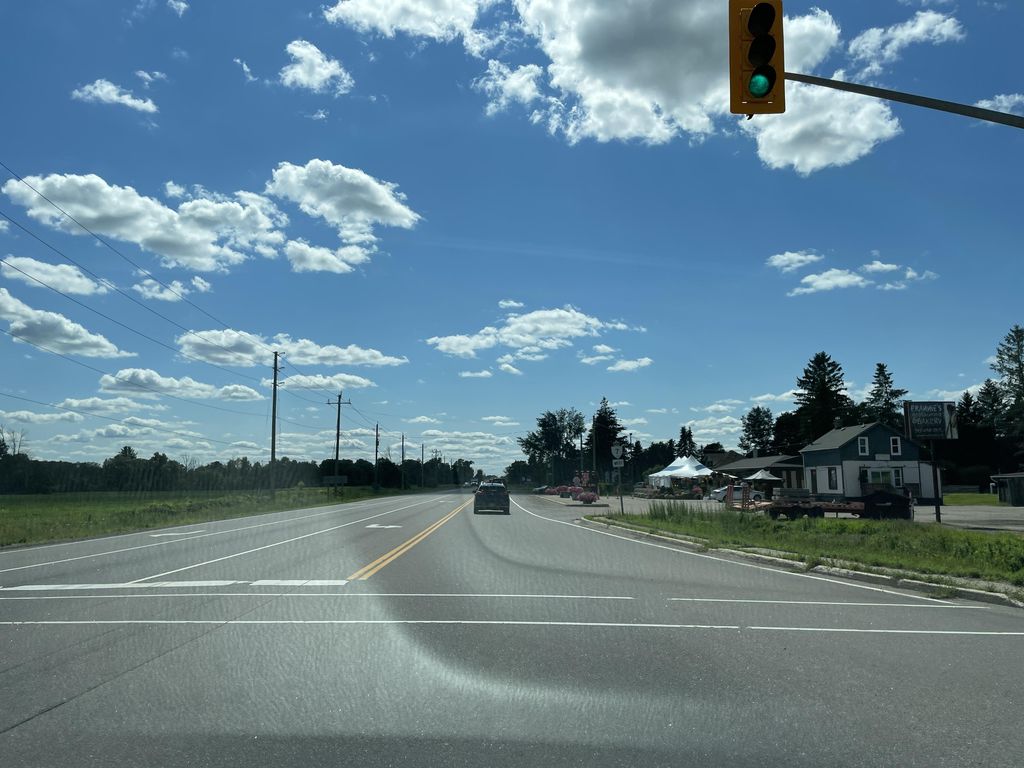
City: kitchener-waterloo